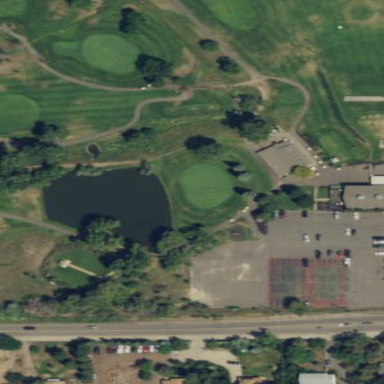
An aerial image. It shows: Area of rough grass used for golf.